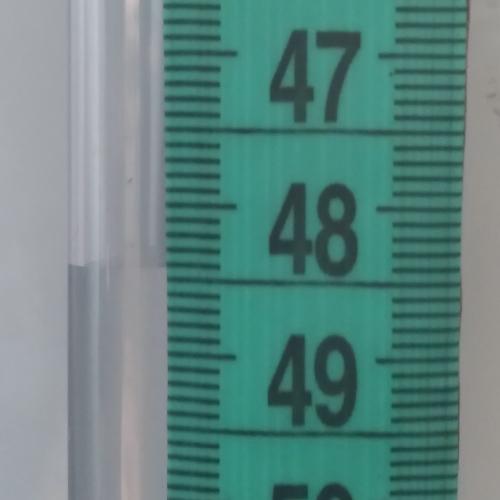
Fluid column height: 48.4 cm